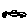
Label: car